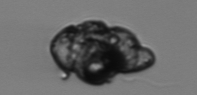
Label: Proterythropsis